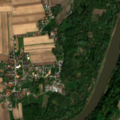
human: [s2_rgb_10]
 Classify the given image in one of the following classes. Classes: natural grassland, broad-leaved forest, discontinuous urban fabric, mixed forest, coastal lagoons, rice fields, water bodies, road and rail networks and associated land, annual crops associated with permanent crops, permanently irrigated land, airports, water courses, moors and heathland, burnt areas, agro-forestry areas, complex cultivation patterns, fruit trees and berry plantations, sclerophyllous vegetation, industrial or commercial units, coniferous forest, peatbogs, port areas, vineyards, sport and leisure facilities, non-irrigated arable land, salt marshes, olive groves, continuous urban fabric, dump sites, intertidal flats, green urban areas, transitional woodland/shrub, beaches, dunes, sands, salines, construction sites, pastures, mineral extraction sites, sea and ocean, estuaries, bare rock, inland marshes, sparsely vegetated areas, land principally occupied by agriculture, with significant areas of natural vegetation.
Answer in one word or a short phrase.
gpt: discontinuous urban fabric, non-irrigated arable land, complex cultivation patterns, broad-leaved forest, water courses